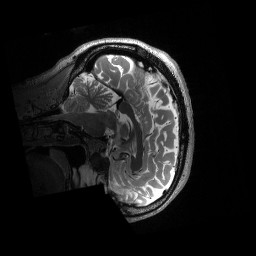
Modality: T2w
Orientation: sagittal
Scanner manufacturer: siemens
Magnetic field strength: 3 T
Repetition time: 3.2 s
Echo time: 0.563 s